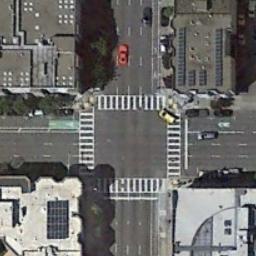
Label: intersection